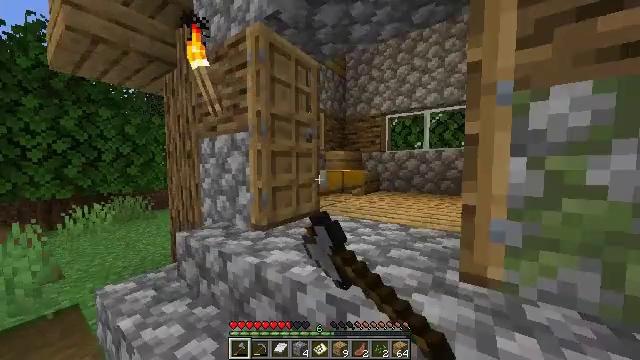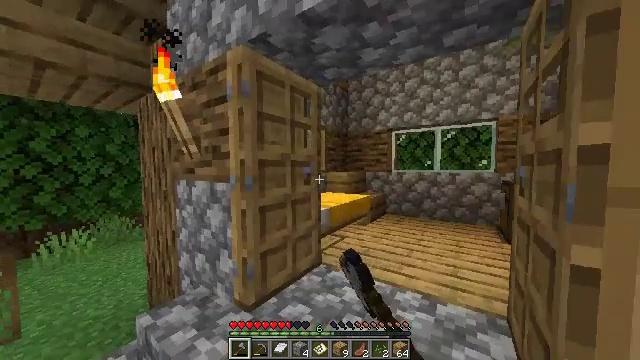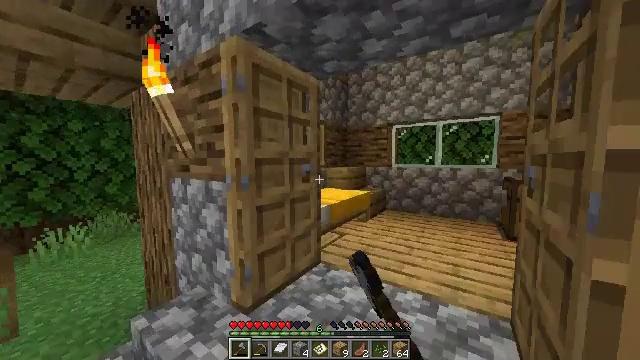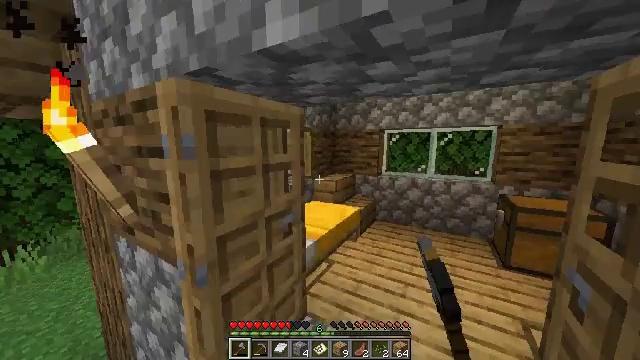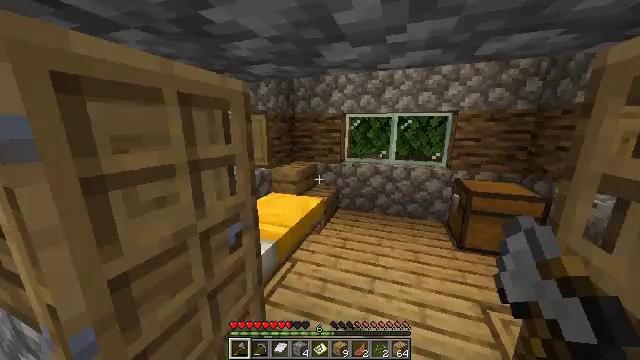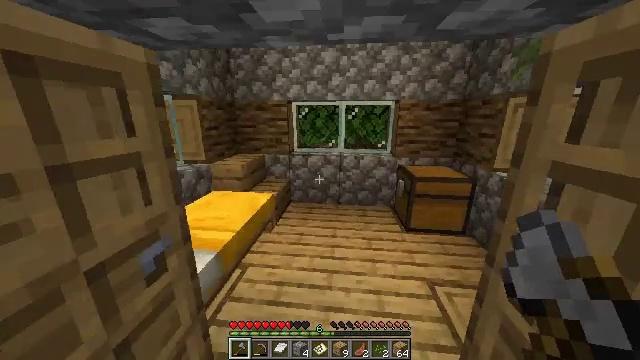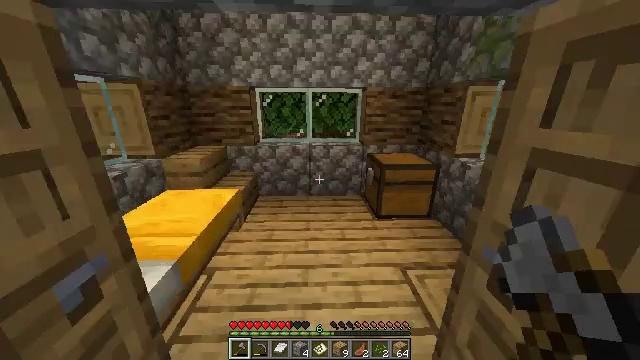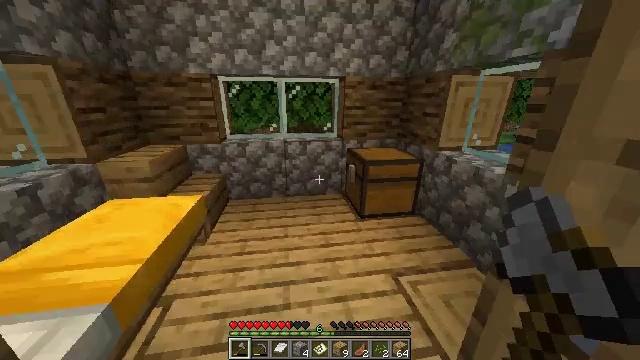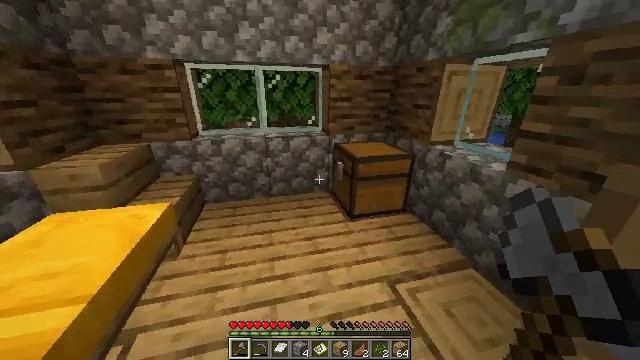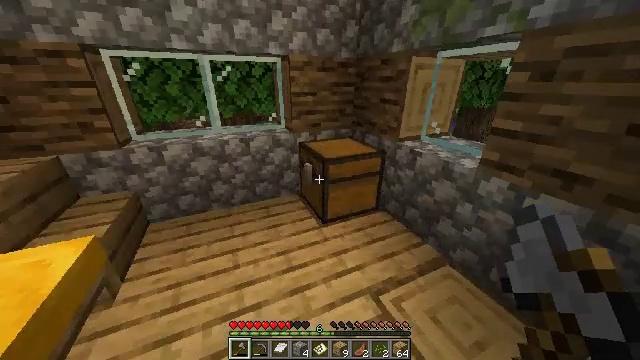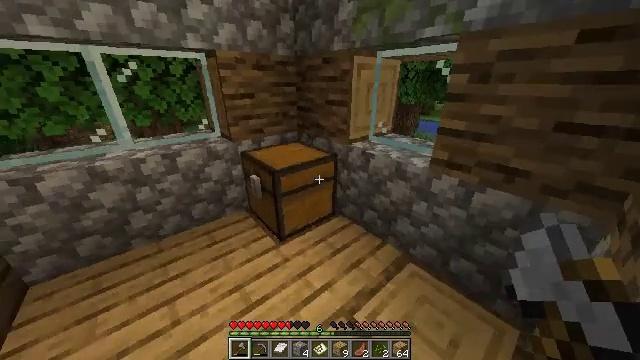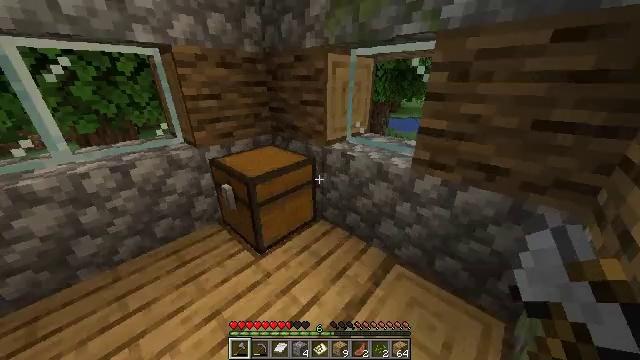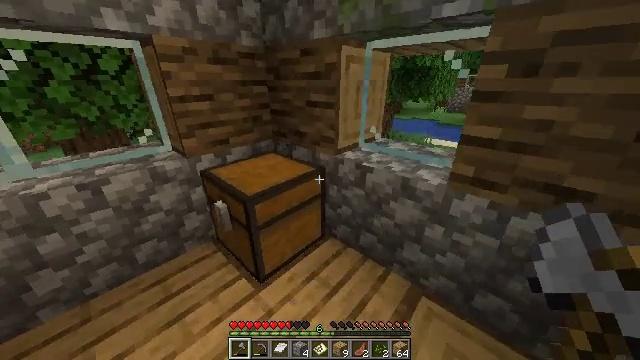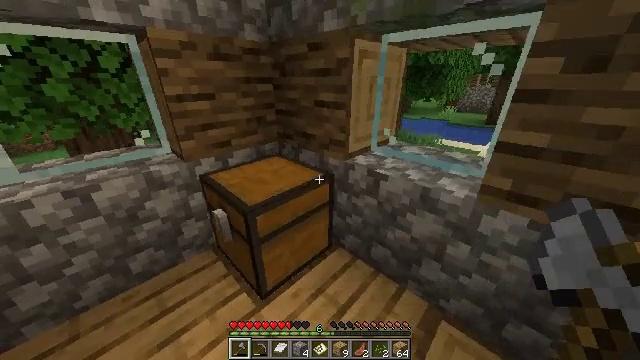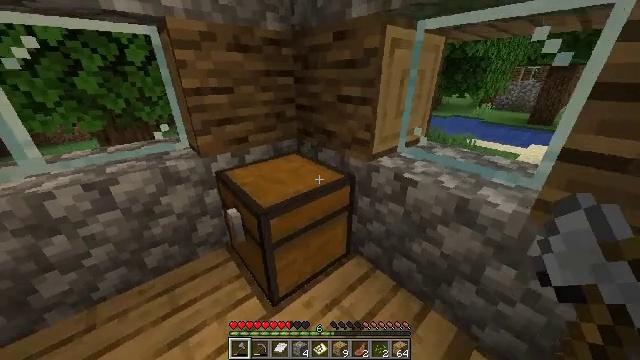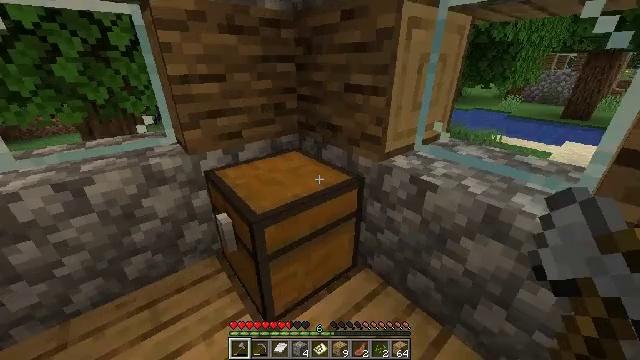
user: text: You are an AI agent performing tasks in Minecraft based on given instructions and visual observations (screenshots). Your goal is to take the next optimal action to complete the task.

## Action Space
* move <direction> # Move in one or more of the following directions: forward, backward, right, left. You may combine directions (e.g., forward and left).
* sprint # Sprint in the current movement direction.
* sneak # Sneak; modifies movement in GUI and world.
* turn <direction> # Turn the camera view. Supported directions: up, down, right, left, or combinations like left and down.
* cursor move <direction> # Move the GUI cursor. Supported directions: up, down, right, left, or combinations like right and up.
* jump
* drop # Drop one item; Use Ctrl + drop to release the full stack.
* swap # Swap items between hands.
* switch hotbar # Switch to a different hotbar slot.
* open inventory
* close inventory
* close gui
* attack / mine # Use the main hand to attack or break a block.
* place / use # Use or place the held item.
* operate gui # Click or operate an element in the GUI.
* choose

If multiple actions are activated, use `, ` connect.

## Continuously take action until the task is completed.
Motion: motion action
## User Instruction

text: Attack the grindstone to break it.
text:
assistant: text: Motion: move forward, sprint
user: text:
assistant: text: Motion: move forward, sprint, turn down
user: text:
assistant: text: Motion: move forward, sprint, turn right and down
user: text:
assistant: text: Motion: move forward, sprint, turn right and down
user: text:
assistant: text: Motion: move forward, sprint, turn right and down
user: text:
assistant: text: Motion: move forward, sprint, turn right and down
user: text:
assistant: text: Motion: move forward, sprint, turn right and down
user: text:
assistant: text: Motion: move forward, turn right and down
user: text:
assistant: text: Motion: move forward, turn right and down
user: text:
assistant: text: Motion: move forward, turn right
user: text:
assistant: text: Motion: move forward, turn right, use / place
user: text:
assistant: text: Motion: move forward, use / place
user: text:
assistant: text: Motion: turn left, use / place
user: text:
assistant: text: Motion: turn left
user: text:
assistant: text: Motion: turn left
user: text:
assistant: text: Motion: no_op
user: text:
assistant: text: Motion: turn left
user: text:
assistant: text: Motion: use / place
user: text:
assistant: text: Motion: use / place
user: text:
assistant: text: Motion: use / place
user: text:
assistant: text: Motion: no_op
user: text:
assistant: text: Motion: no_op
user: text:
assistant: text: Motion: open gui
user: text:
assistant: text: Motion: no_op
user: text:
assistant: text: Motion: no_op
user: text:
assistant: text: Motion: no_op
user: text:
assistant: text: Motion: no_op
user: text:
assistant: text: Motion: no_op
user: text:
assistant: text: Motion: sneak
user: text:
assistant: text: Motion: sneak